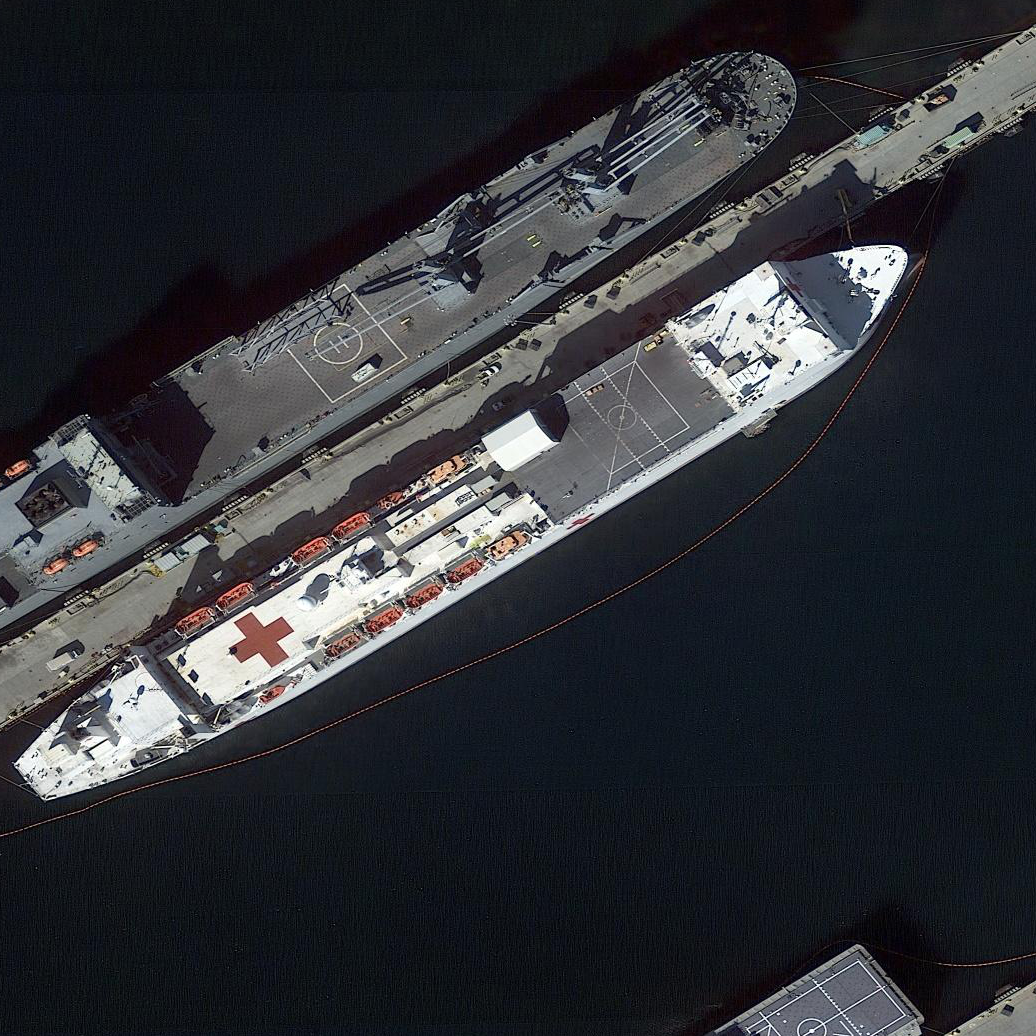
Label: Medical_ship